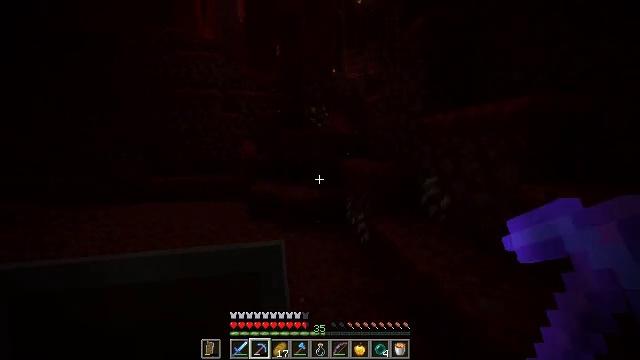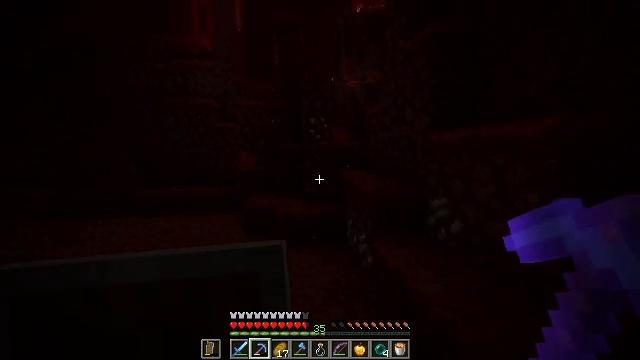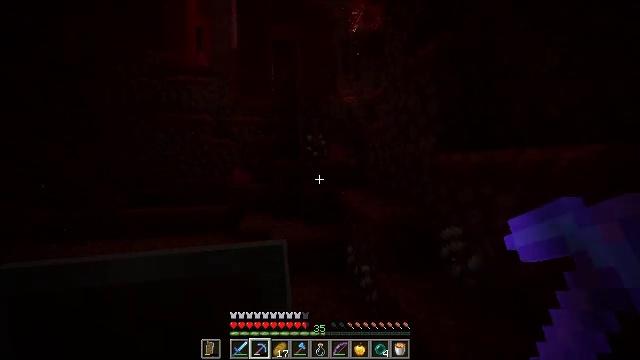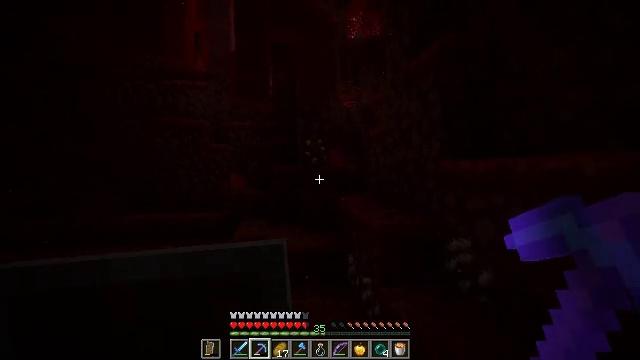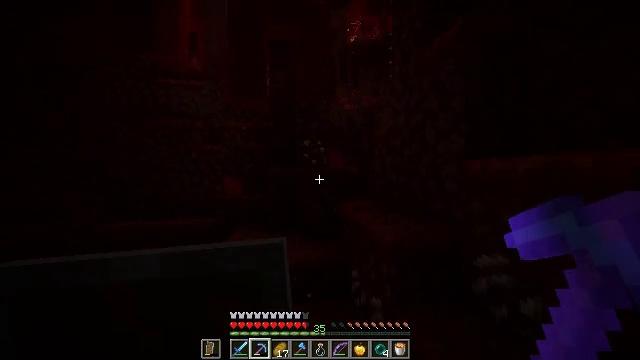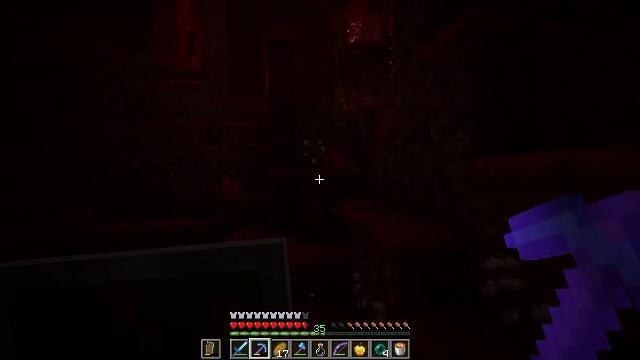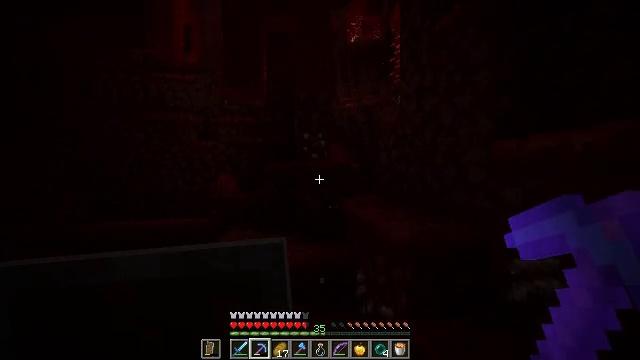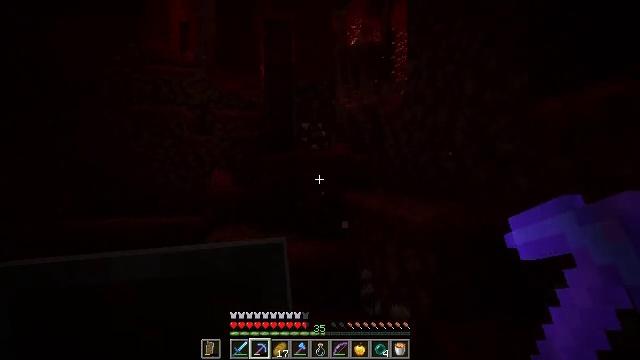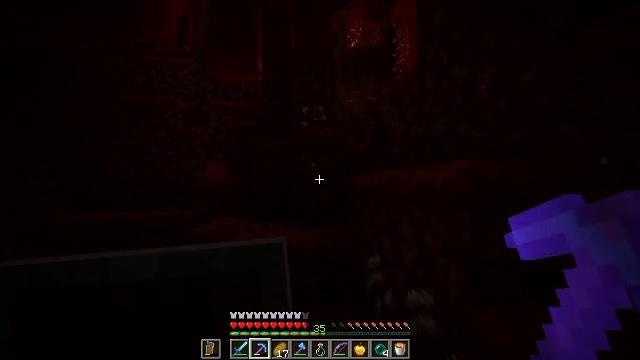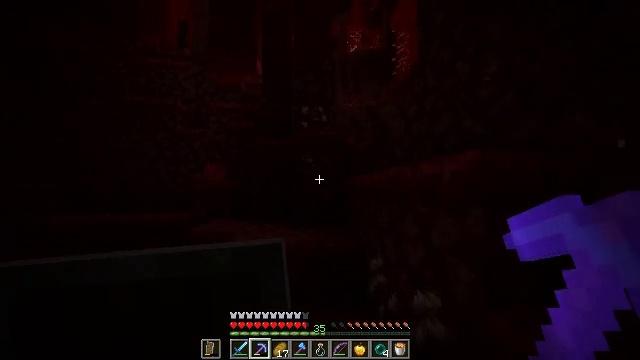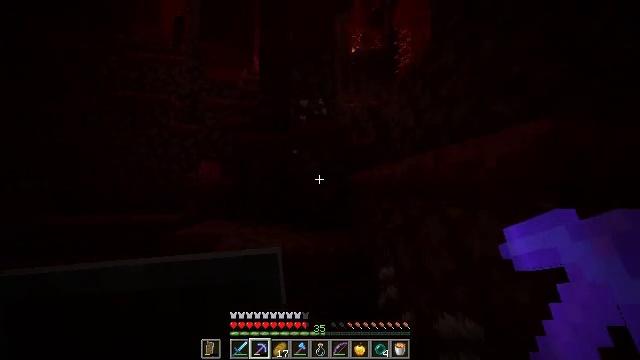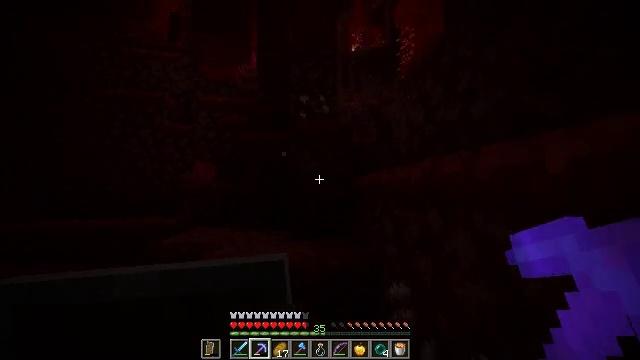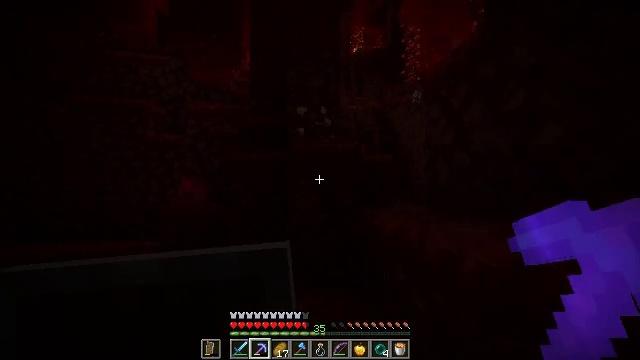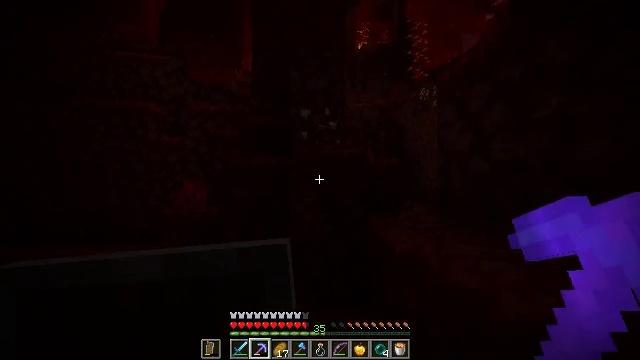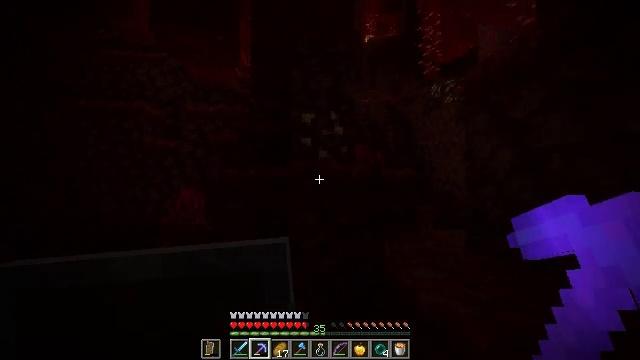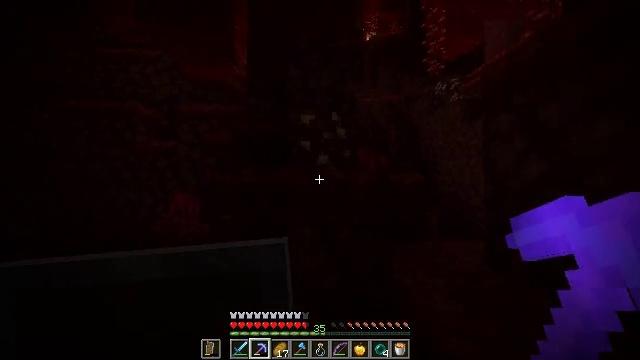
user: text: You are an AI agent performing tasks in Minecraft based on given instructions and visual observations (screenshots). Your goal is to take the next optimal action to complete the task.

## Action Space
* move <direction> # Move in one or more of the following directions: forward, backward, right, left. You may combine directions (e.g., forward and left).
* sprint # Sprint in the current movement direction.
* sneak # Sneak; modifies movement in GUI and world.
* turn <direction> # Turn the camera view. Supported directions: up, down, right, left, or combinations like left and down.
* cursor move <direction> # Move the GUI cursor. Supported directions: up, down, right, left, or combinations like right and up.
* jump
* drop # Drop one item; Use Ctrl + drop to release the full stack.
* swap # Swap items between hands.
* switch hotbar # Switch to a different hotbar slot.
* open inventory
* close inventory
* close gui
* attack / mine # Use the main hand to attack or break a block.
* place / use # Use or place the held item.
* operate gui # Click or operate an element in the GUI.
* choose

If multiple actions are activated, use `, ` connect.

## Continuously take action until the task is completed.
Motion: motion action
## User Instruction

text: Break crimson nylium for resources.
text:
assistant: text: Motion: move forward, sprint, turn up, jump
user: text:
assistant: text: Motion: move forward, sprint, turn up
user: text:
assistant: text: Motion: move forward, sprint, turn up
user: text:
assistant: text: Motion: move forward, sprint, turn up
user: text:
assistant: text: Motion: move forward, sprint
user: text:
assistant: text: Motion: move forward, sprint
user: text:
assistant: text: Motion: move forward, sprint, turn up
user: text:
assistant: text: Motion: move forward, sprint, turn up
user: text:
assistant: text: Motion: move forward, sprint, turn up
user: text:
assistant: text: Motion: move forward, sprint
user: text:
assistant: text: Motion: move forward, sprint, jump
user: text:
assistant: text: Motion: move forward, sprint, jump
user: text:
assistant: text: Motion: move forward, sprint, turn left, jump
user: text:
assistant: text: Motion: move forward, sprint, turn left and down, jump
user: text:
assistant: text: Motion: move forward, sprint, jump
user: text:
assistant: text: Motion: move forward, sprint, jump
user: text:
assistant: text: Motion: move forward, sprint, attack / mine
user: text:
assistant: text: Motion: move forward, sprint, attack / mine
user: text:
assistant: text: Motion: move forward, sprint, attack / mine
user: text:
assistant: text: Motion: move forward, attack / mine
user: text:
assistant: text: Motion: attack / mine
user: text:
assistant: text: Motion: turn up, attack / mine
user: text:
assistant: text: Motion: turn left and up, attack / mine
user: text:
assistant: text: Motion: turn up, attack / mine
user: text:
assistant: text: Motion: attack / mine